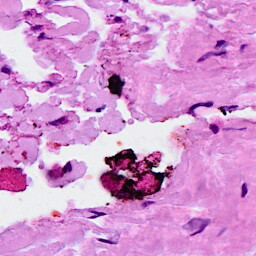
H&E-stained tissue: Breast